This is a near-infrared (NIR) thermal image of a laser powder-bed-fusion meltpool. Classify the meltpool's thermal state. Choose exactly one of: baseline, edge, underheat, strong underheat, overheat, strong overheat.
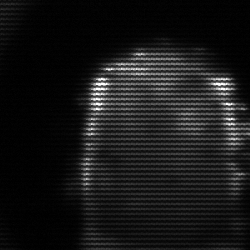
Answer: baseline